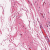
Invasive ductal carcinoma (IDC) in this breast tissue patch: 0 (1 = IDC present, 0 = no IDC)